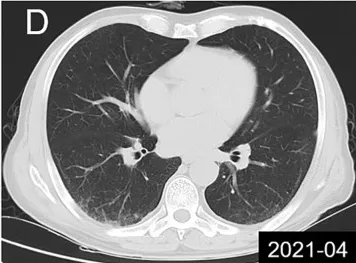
Lung CT scans showing dynamic changes in interstitial pneumonia in the studied patient. Significant improvement in interstitial pneumonia was observed in the results of lung CT re-examination at 10 days after combination therapy with intravenous immunoglobulin, methylprednisolone and rituximab.
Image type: radiology (ct)